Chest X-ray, PA view. Patient: 25 years old, sex F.
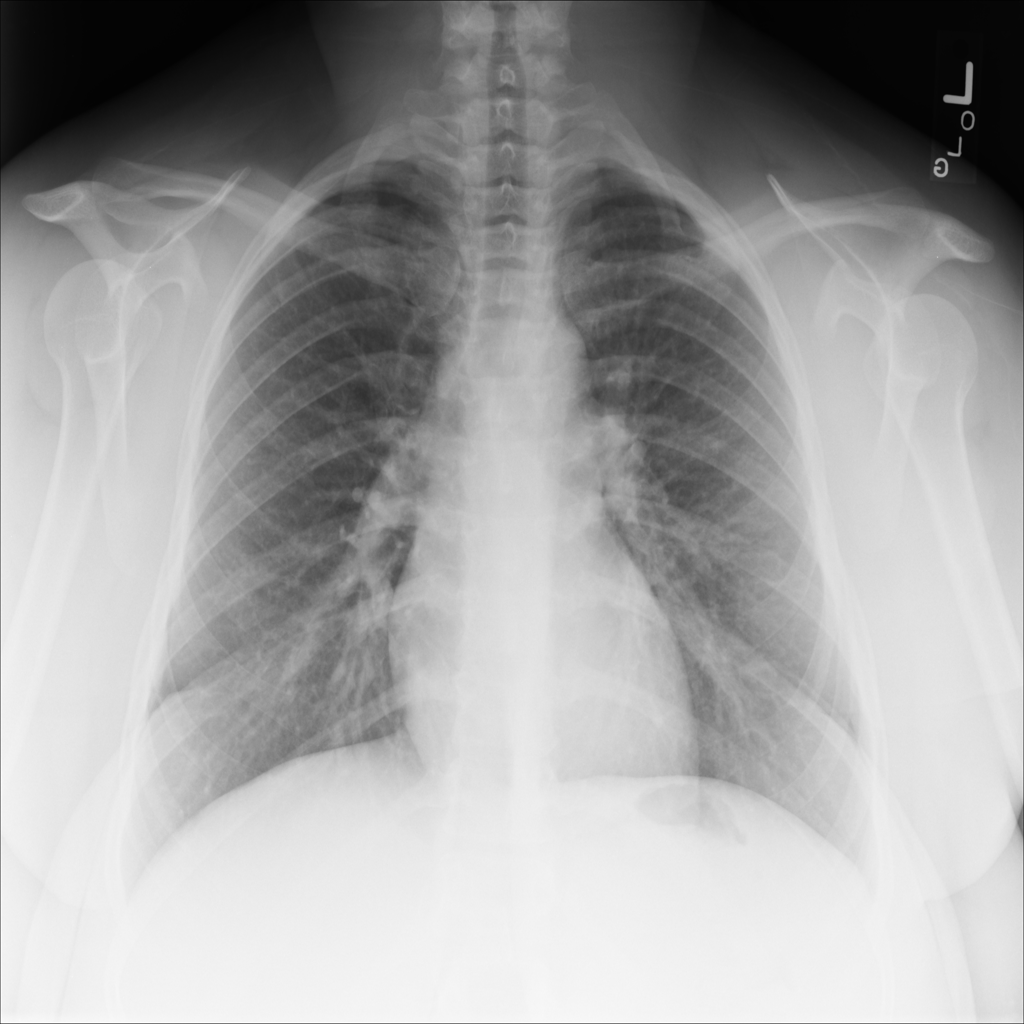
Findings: No Finding